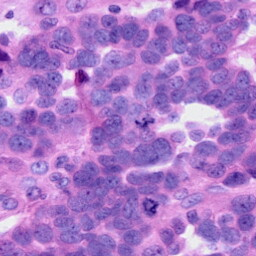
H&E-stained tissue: Ovarian